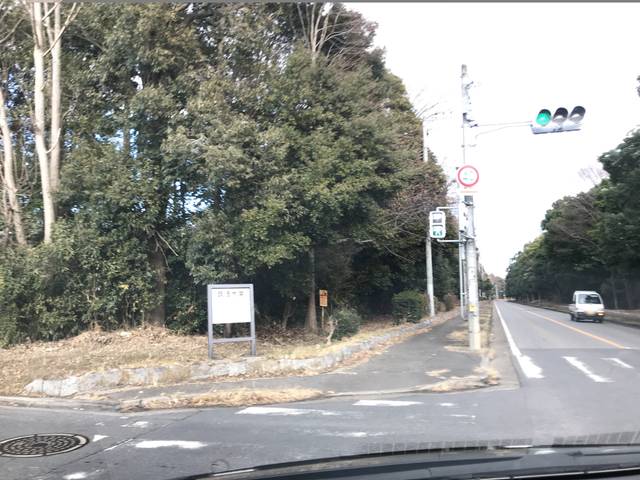
Region: Japan
Coordinates: 36.115, 140.093